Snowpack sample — Snodgrass Mountain, Crested Butte, Colorado (2/4/25, 12:06 PM MST)
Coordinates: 38.923, -106.968
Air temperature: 35 °F
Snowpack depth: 80 cm
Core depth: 50 cm
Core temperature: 30.2 °F
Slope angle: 14°, slope face: 78°
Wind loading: low
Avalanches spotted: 0
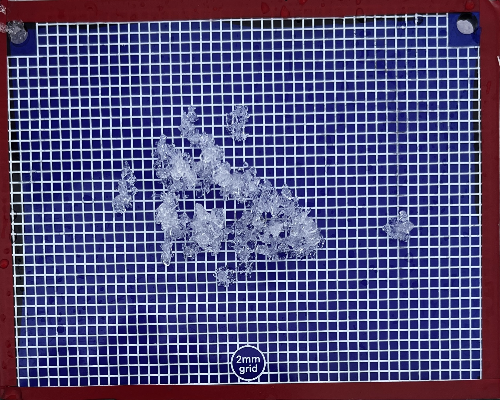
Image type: profile
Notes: No avalanches nearby, unusually warm weather for the last month reported by residents, Collected 25 yards from treeline